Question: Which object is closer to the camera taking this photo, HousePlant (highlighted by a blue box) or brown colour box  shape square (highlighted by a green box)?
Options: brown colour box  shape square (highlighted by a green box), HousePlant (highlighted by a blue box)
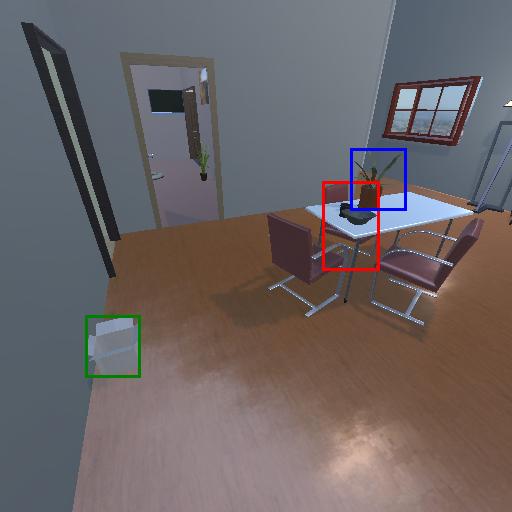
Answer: brown colour box  shape square (highlighted by a green box)